Question: In the depicted <URL> without any splitting done?

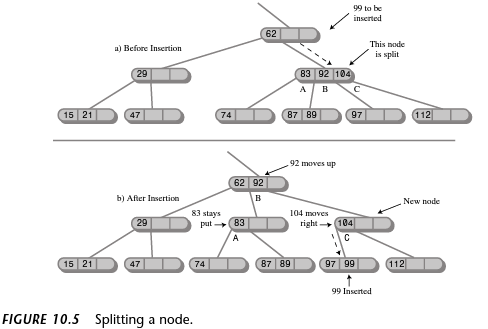
Answer: Inserting 99 into C would be OK in that it would maintain all the invariants, but the algorithm is simpler in general if insert always expands 4-nodes on the way down. Then there will always be room for any needed lifting and rotations. It may help to compare the case where C is already a 4-node itself.